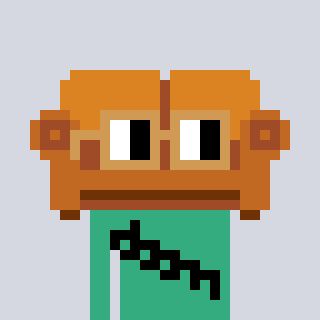
a pixel art character with square brown glasses, a couch-shaped head and a teal-colored body on a cool background